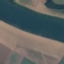
Label: River